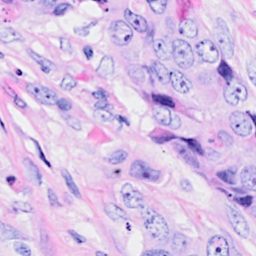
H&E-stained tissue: Breast